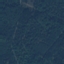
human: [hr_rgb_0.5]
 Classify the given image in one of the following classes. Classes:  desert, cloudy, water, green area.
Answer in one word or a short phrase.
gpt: green area